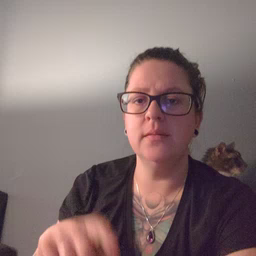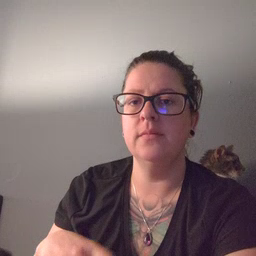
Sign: haveto